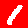
Digit: 1